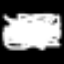
Label: squiggle